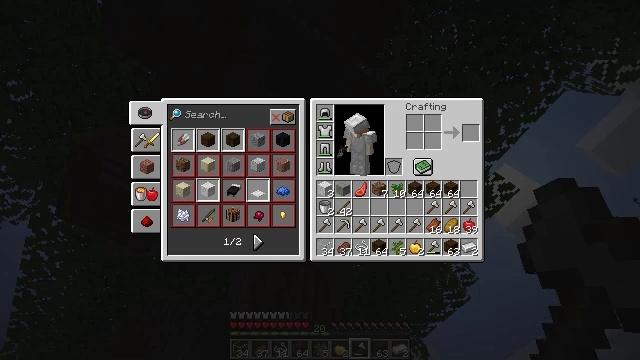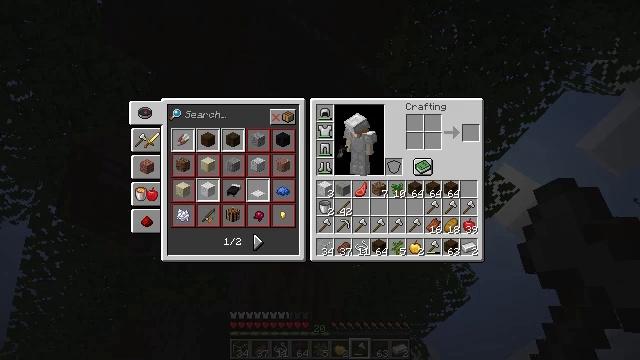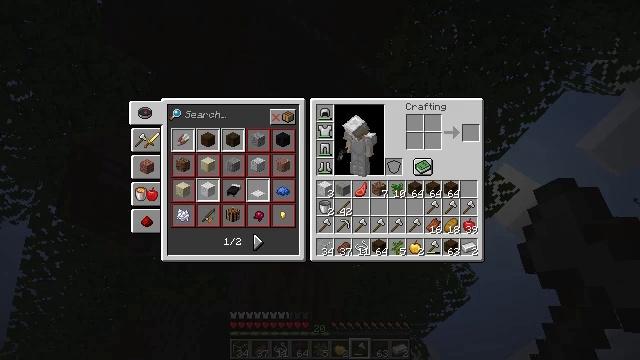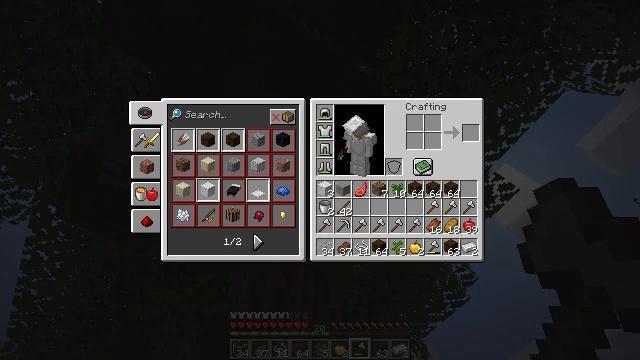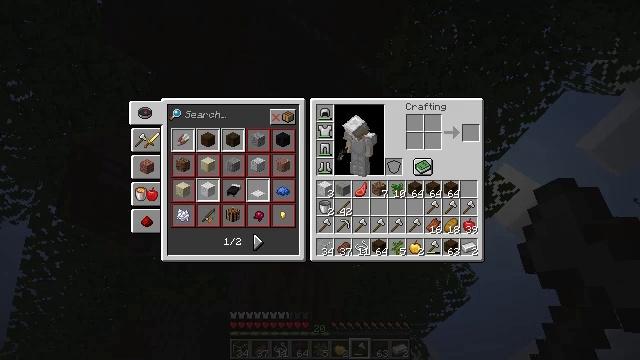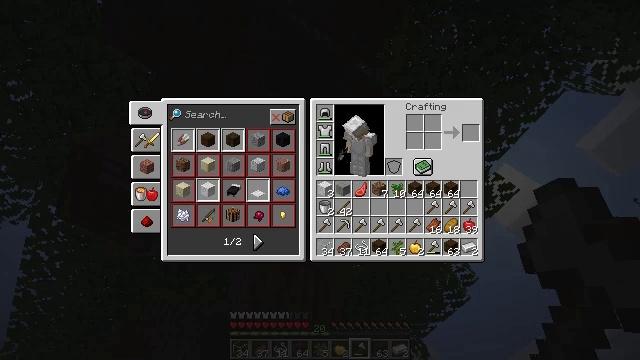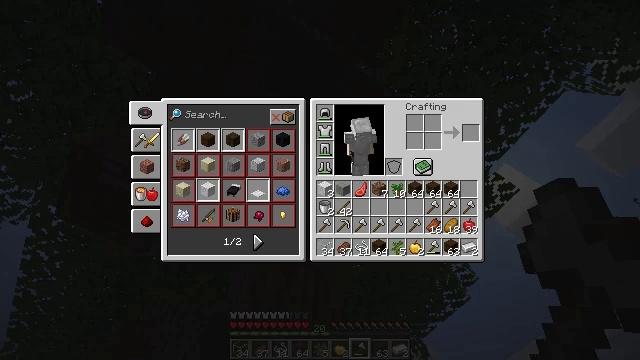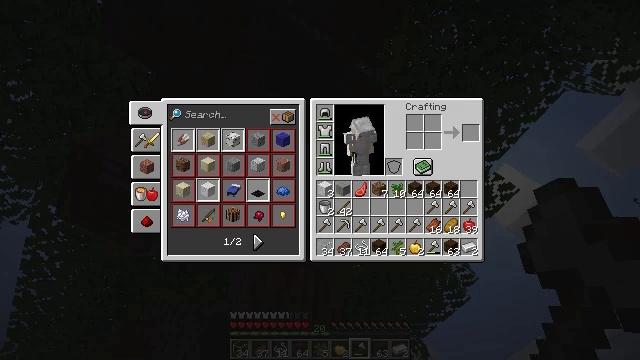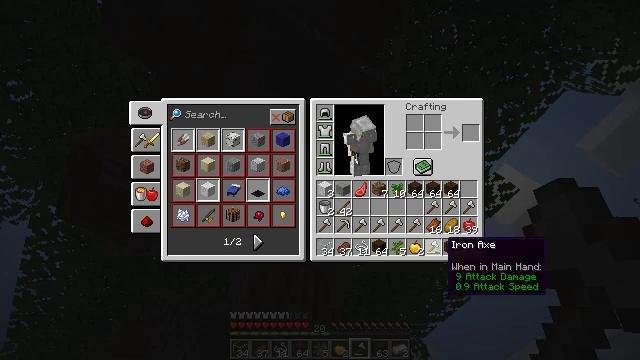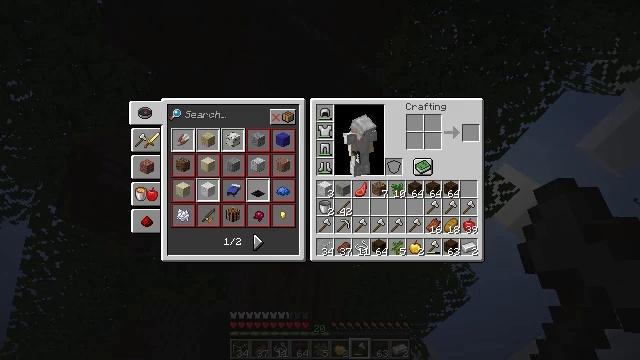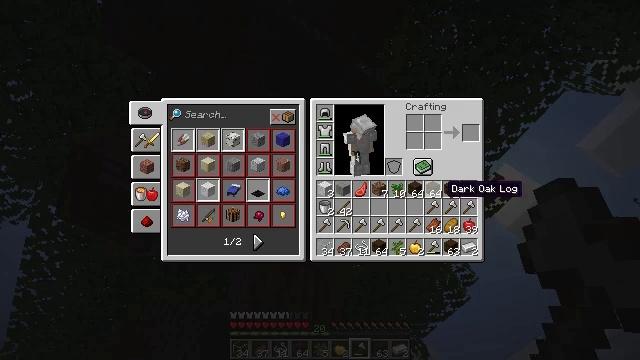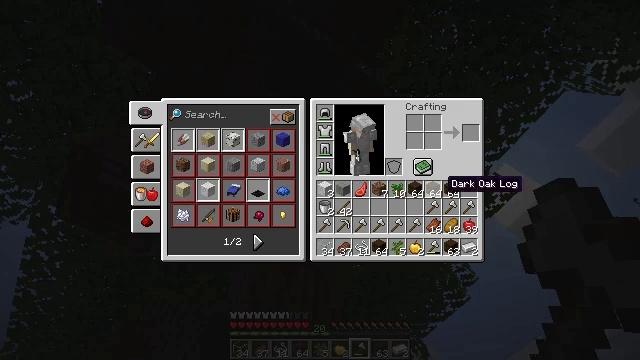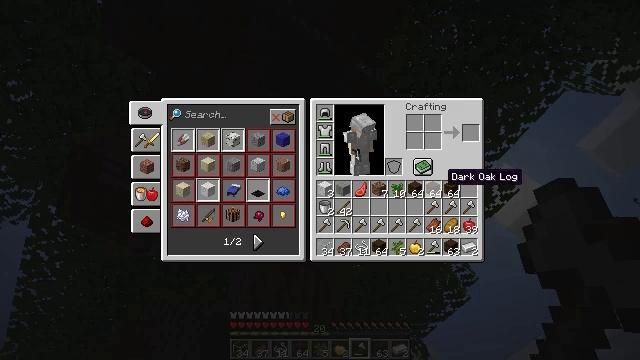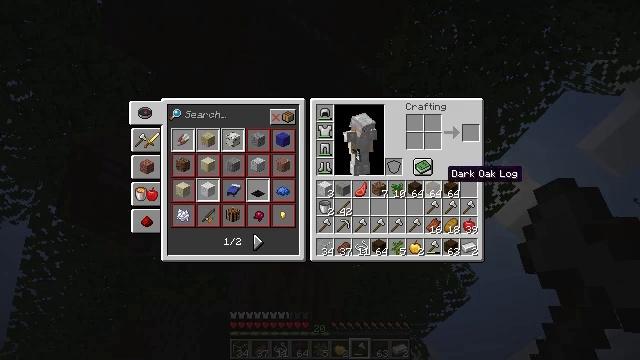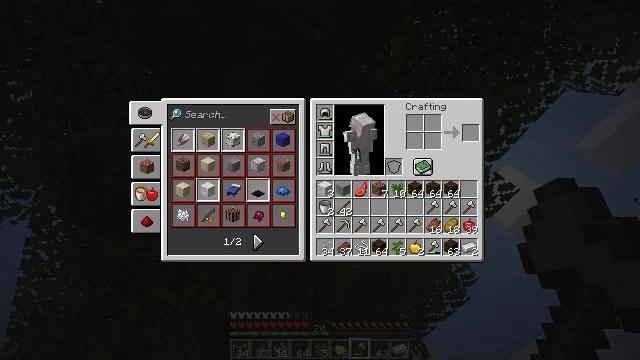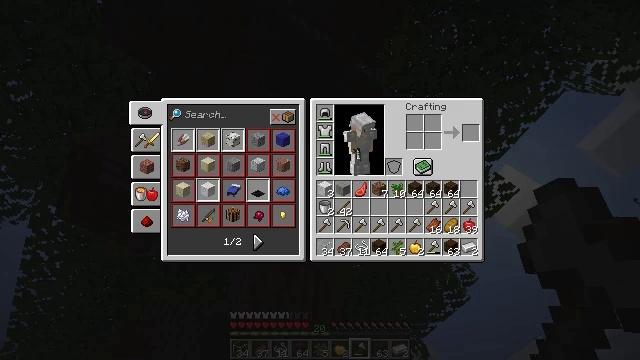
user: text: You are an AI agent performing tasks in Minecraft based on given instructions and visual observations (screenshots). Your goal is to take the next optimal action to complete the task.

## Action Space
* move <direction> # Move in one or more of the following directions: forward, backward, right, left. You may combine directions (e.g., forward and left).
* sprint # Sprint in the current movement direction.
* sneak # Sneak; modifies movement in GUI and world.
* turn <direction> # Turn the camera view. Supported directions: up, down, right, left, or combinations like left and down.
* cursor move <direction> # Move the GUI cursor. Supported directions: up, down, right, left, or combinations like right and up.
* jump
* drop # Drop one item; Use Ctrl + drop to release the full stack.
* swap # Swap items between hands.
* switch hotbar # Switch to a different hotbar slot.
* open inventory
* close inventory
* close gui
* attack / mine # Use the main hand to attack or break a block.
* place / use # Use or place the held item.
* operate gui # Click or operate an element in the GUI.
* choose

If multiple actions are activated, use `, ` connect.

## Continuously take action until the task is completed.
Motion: motion action
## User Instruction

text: Gather dark oak log for crafting.
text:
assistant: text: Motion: cursor move right and down
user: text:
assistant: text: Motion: no_op
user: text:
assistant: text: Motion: no_op
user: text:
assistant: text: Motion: no_op
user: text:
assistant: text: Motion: no_op
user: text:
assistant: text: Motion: cursor move right and up
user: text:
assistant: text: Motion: cursor move right and up
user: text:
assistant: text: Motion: cursor move right and up
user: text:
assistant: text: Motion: cursor move up
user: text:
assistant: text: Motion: cursor move up
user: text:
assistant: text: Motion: no_op
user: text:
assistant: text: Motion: cursor move up
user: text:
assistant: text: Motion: no_op
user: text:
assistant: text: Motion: no_op
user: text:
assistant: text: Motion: no_op
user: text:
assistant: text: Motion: no_op
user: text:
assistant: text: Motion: no_op
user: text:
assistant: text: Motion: no_op
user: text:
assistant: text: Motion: no_op
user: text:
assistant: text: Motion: no_op
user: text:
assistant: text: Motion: no_op
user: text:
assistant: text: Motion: operate gui
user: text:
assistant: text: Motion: operate gui
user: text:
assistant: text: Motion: operate gui
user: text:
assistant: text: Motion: no_op
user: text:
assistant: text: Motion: no_op
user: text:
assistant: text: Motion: no_op
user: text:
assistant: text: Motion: no_op
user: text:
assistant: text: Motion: no_op
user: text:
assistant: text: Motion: no_op